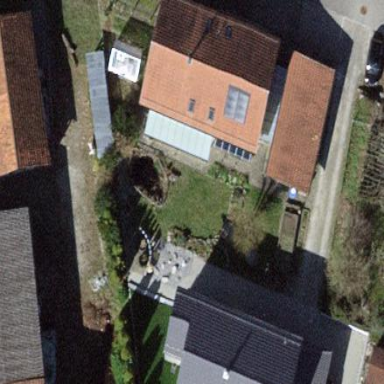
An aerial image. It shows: Detached building with gabled roof.